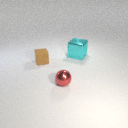
small brown rubber cube in front of large cyan metal cube